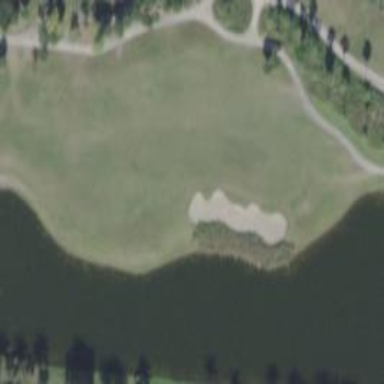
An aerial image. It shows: Golf fairway surrounded by grass.